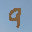
Label: 9